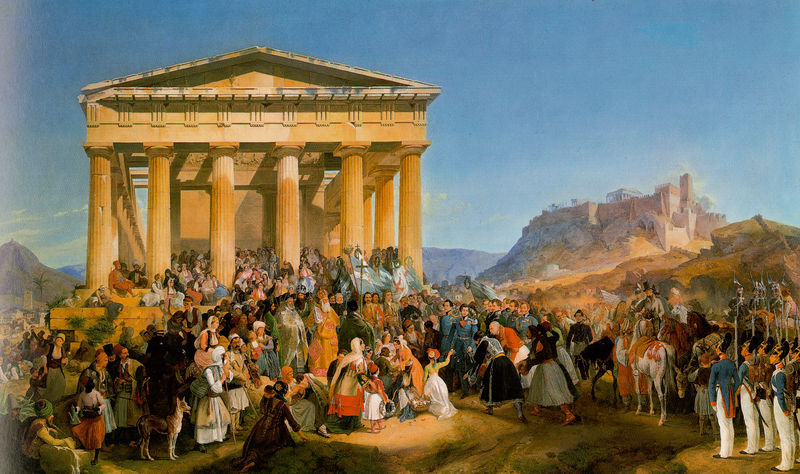
Titel: Der Empfang König Ottos von Griechenland in Athen
Künstler: Peter von Hess
Standort: München
Institution: Neue Pinakothek
Schlagwörter: baum, berg, blau, felsen, gemälde, gruppe, hand, himmel, mann, schatten, weiß, wolken, dreieck, frauen, gelb, grün, landschaft, menschen, ocker, stadt, braun, frau, hell, hintergrund, kleid, kleider, licht, männer, schwarz, säule, säulen, ölbild, gebäude, gras, haus, hund, hunde, rot, schloss, tier, tiere, beige, fest, haube, leute, masse, menge, tanz, versammlung, zylinder, bart, feier, jacke, architektur, historie, kleidung, stein, steine, bild, öl, horizont, hügel, sonne, gold, tücher, kind, personen, anhöhe, bauern, genre, kinder, pferd, pferde, reiter, stock, turm, kanne, beine, hellblau, reiten, schweif, schürze, fahnen, fassade, süden, röcke, stab, zuschauer, berge, fels, gebirge, giebel, staffage, treppe, architecture, bischof, blue, church, column, columns, crowd, gathering, hat, historienbild, king, könig, men, military, napoleon, people, religious, soldaten, soldiers, women, painting, woman, flowers, palme, stufe, stufen, nazarener, jacket, gruppen, ortschaft, ruine, antike, burg, bayern, gemalt, kloster, kreuz, festung, uniform, uniformen, aufstand, jacken, soldat, auflauf, menschenmasse, volk, treffen, geschenk, gebet, kranz, menschenmenge, armee, heer, wimpel, architrav, kapitelle, pantheon, tracht, fries, dreiecksgiebel, otto, sims, gesims, gewehr, blauer himmel, ionisch, antik, griechen, classical, greek, horses, man, roman, sky, griechisch, krönung, priester, empfang, building, hill, hills, landscape, mountain, griechenland, village, garde, geistlichkeit, trachten, kreuzzug, lanzen, prozession, tempel, speere, ankunft, dorisch, gewehre, christen, turban, hirten, castle, hillside, army, dog, dogs, rute, french, deutschrömer, osmanisch, cross, festzug, hofstaat, klagen, children, flag, bright, athen, marble, peasants, akropolis, klenze, neue pinakothek, max, city, day, festival, flags, parade, procession, public, waving, basket, abakus, echinus, mitope, hexastylos, tympanon, fort, triglyphen, rome, temple, dorica, metopen, zahnschnitt, dreieckgiebel, kannelur, eklektizismus, kruez, menschne, watching, religion, ideallandschaft, horse, roma, menschenmassen, antiquity, fez, overbeck, outdoors, aufmarsch, slaven, jugendliche, blue sky, ber, humans, zusammenkunft, orthodox, staatsakt, schlachtenbild, eastern, hess, säuen, brigade, stramm, orthodoxie, ceremony, rockschöße, delphi, greece, orthodoxe, colomn, gun, areogag, butg, junotempel, könig otto, otto i., prias, stramm stehen, tempelgebäude, teseion, vetreibung, catholic, crosses, rifle, 19. jahrhundert, pillars, bowing, parthenon, reitr, ntempel, archbishop, troops, soliders, #bischof, pilars, greeks, scenic, greeting, ford, geiechenland, gerichtstag vor einem pantheon, daytime, unform, peiple, acropolis, multitude, pilarrs, sunn